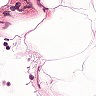
Metastatic tissue present: no